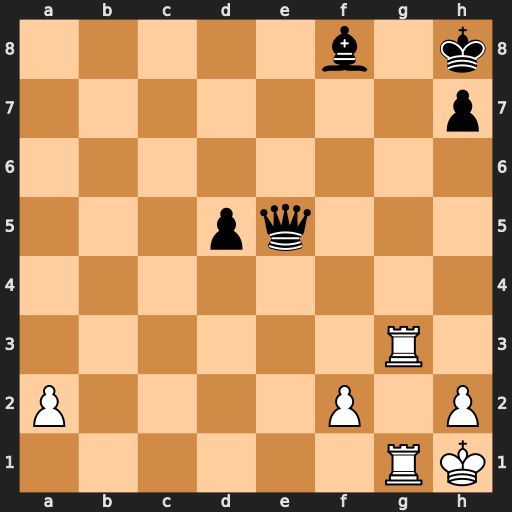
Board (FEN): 5b1k/7p/8/3pq3/8/6R1/P4P1P/6RK
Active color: w
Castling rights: -
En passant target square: -
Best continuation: Rg8#